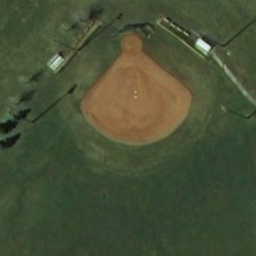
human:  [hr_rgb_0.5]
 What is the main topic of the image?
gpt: baseball diamond